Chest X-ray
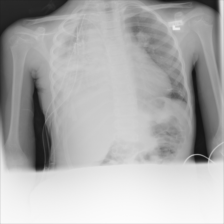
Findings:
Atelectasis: positive
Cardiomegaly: negative
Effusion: positive
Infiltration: negative
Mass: positive
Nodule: negative
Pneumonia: negative
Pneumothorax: negative
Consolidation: negative
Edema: negative
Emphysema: negative
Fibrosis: negative
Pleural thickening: positive
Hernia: negative